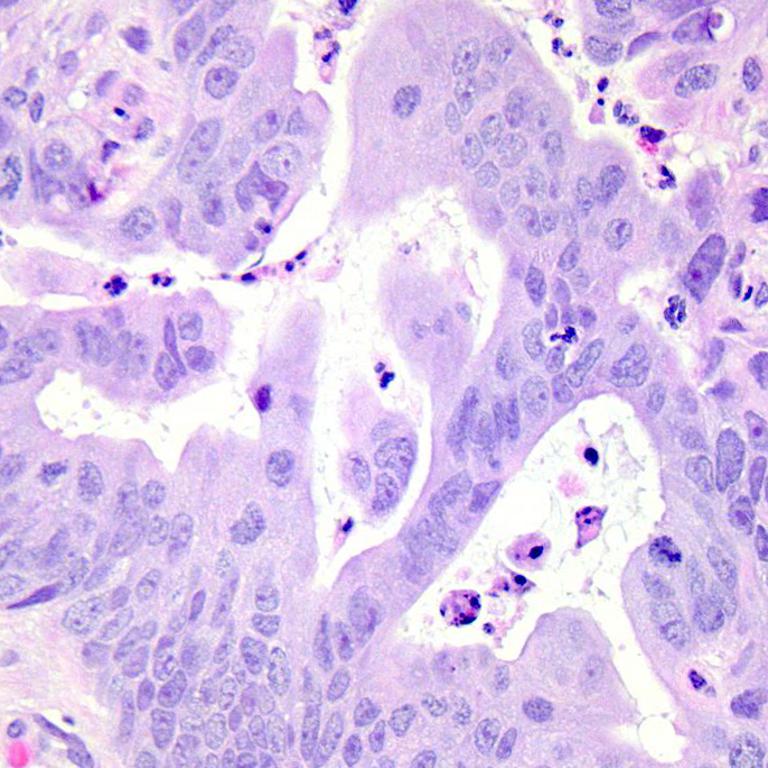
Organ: colon
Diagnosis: adenocarcinomas